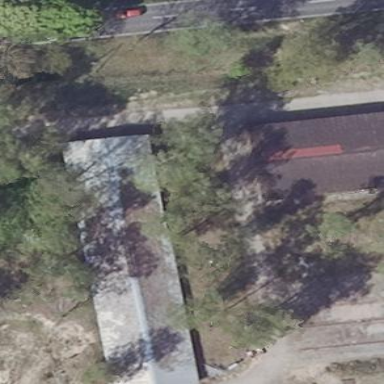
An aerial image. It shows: Farm auxiliary building.